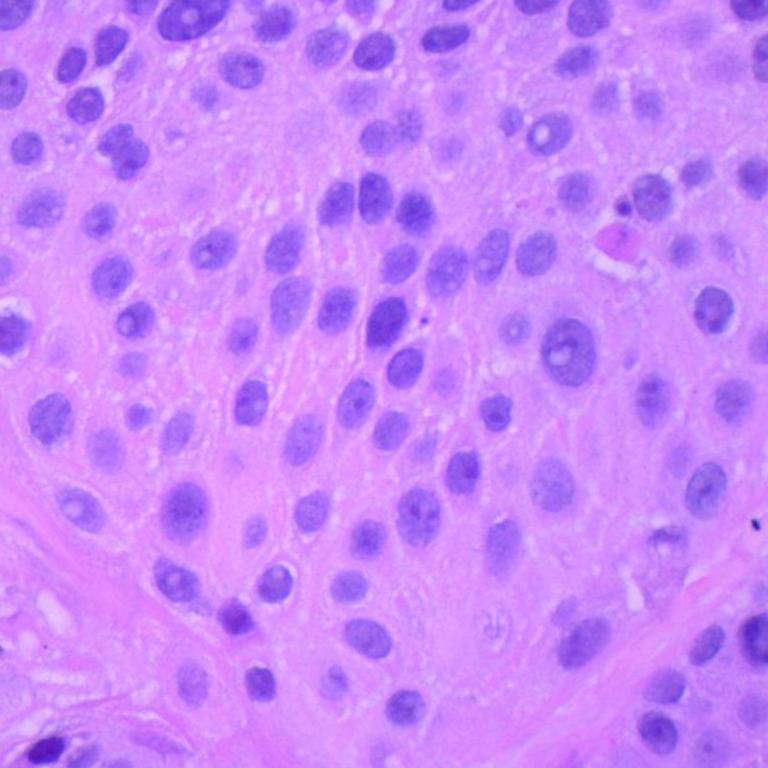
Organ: lung
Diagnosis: squamous carcinomas